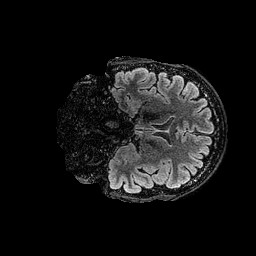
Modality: FLAIR
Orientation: coronal
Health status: ill
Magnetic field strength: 3 T